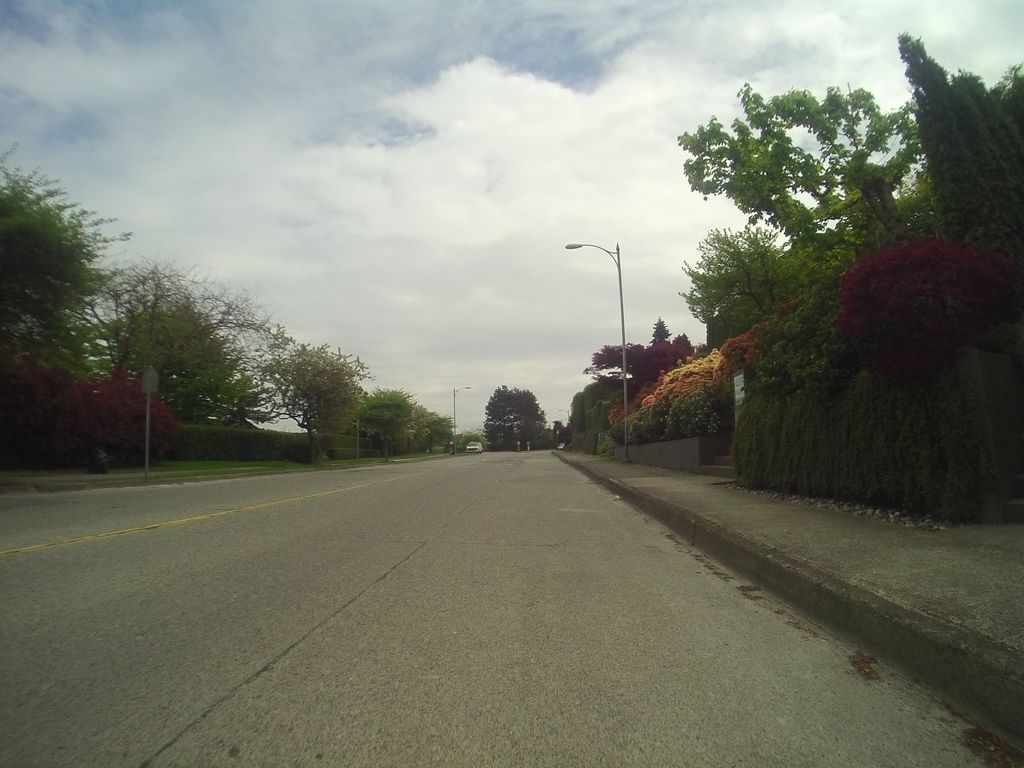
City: vancouver